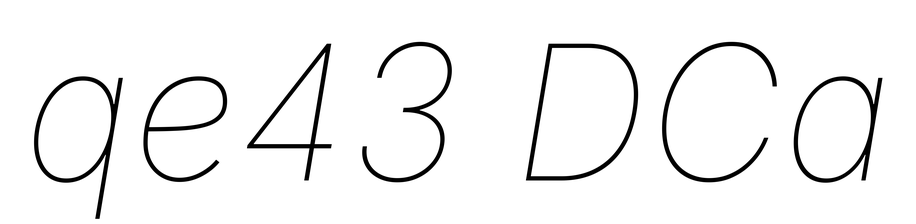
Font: Inter-Italic_Thin_Italic